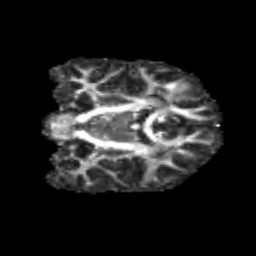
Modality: FA
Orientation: coronal
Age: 13
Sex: male
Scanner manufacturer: siemens
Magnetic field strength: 3 T
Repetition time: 3.8 s
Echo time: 0.07 s